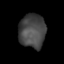
Tissue: lung
Cell type: Others
Senescence score: 0.2252
Nuclear area (px): 880
Mean DAPI intensity: 71.307